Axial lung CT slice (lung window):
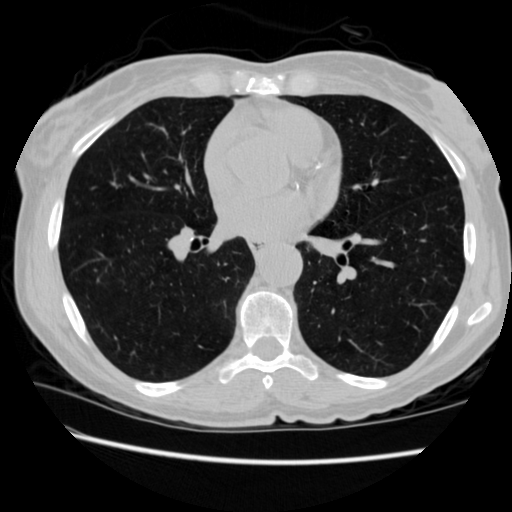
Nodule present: no